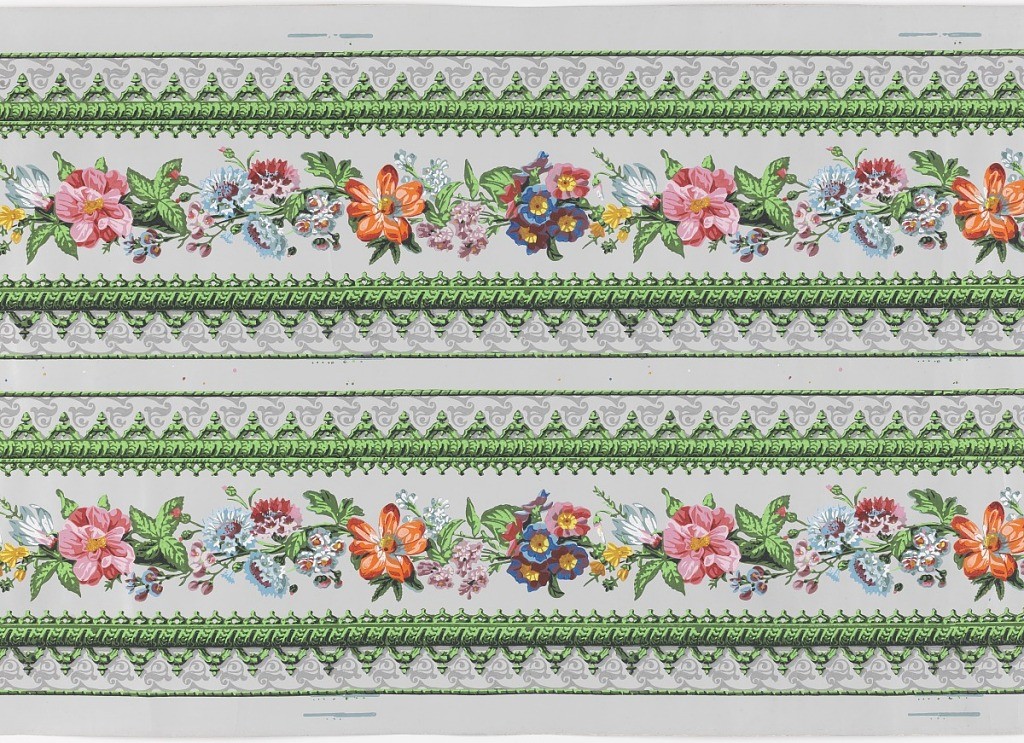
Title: Border
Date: ca. 1830
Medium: Block-printed on continuous paper
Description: Printed two borders across width, continuous floral garland on gray satin ground.